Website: crate-barrel
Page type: billing-address
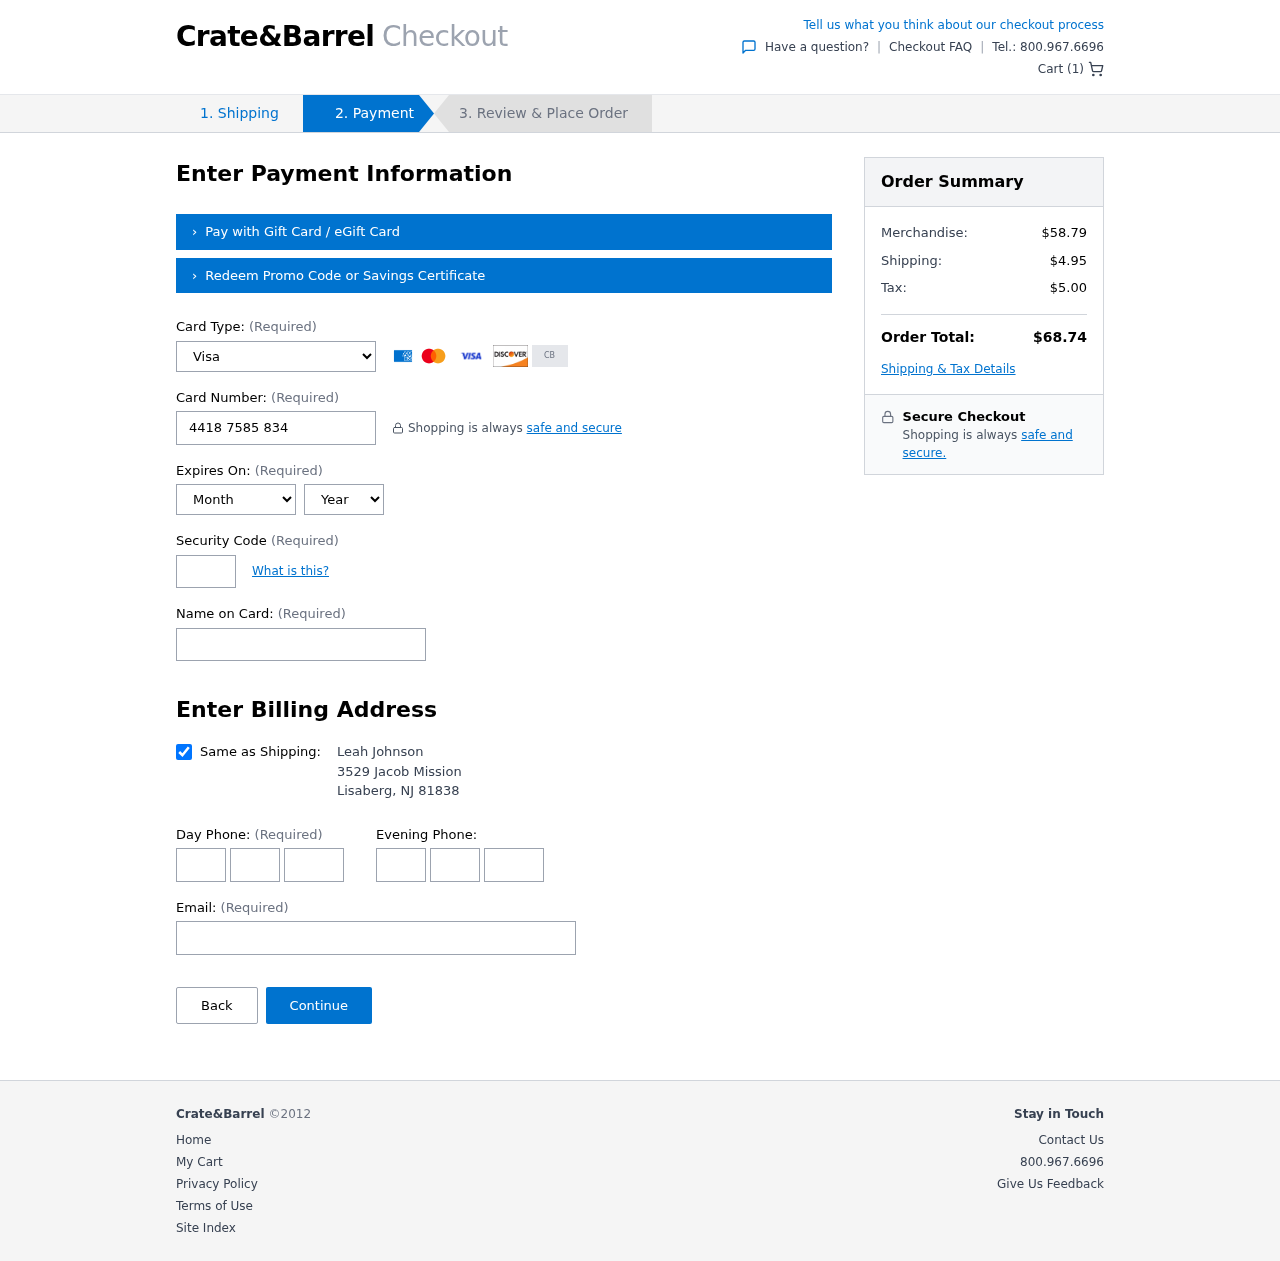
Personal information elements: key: PII_CARD_CVV
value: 232
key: PII_CARD_EXPIRY_MONTH
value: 10
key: PII_CARD_EXPIRY_YEAR
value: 28
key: PII_CARD_NUMBER
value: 4418 7585 8347 9499
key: PII_CARD_TYPE
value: Visa
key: PII_CITY
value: Lisaberg
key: PII_EMAIL
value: leah.johnson@yahoo.com
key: PII_FULLNAME
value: Leah Johnson
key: PII_PHONE_AREA
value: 518
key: PII_PHONE_PREFIX
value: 513
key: PII_PHONE_SUFFIX
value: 6649
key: PII_POSTCODE
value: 81838
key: PII_STATE_ABBR
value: NJ
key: PII_STREET
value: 3529 Jacob Mission
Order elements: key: ORDER_NUM_ITEMS
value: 1
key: ORDER_SUBTOTAL
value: $58.79
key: ORDER_SHIPPING_COST
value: $4.95
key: ORDER_TAX
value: $5.00
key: ORDER_TOTAL
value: $68.74